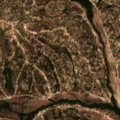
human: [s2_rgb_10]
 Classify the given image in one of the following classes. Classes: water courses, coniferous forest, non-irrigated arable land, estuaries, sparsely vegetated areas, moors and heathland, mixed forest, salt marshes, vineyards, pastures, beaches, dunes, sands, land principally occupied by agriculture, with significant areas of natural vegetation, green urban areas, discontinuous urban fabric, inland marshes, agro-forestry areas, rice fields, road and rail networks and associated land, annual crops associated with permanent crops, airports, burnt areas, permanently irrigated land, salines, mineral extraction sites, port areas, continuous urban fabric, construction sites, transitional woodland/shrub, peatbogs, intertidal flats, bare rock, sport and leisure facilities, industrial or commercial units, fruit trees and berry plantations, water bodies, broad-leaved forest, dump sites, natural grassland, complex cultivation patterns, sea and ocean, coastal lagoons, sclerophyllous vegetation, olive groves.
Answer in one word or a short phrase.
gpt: land principally occupied by agriculture, with significant areas of natural vegetation, agro-forestry areas, mixed forest